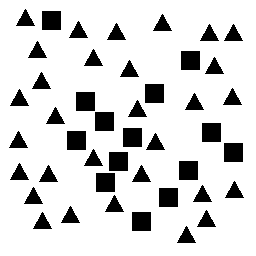
Squares: 14
Triangles: 30
Stars: 0
Total shapes: 44